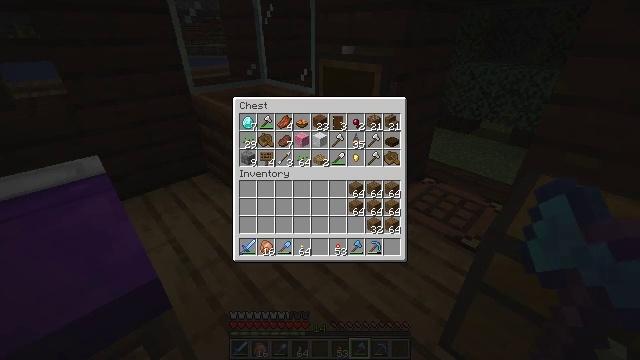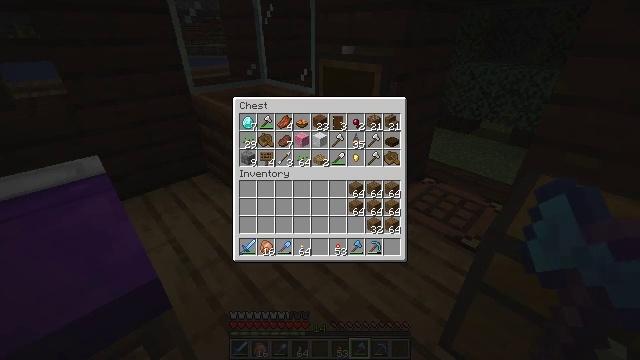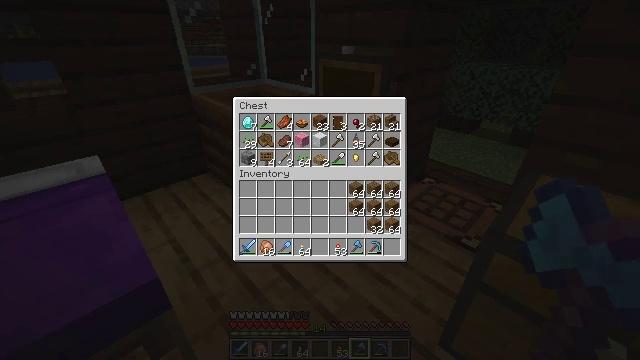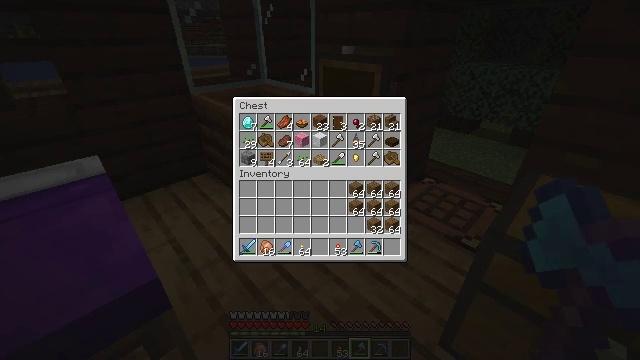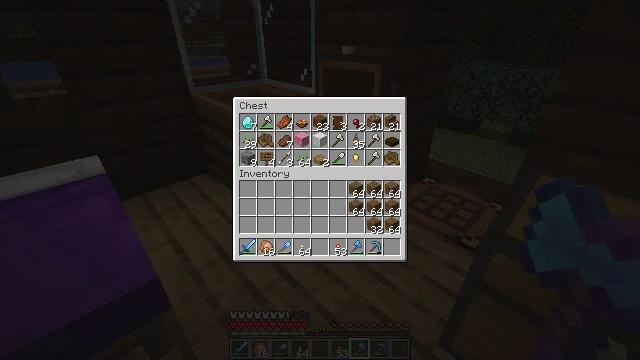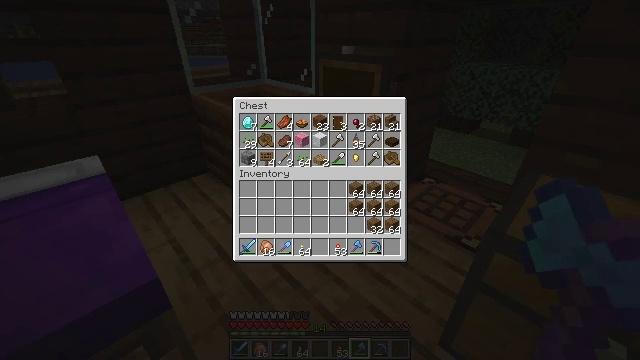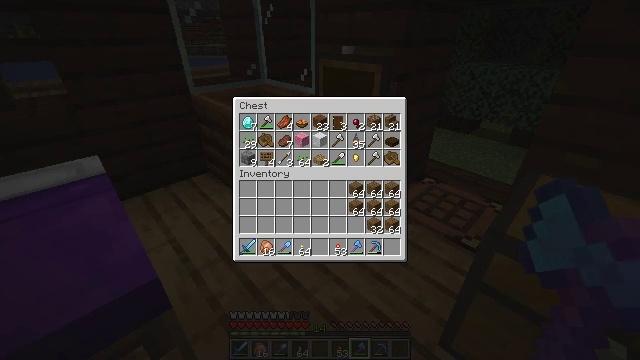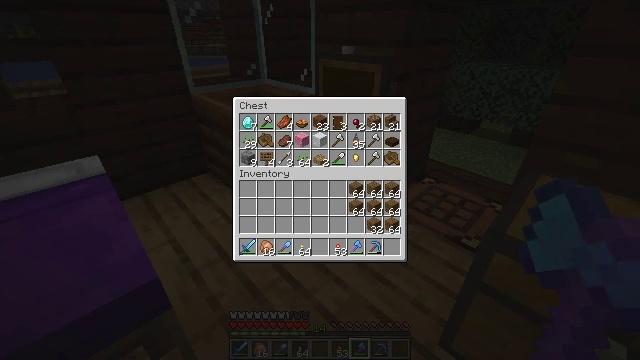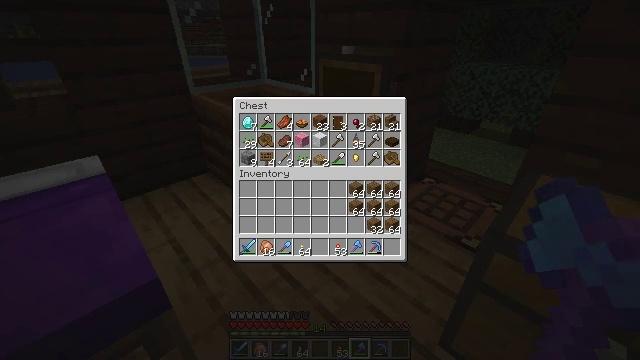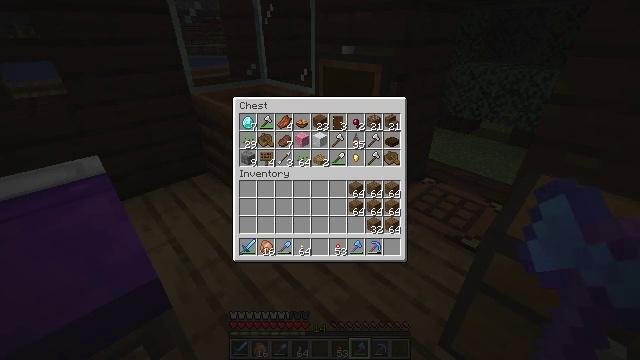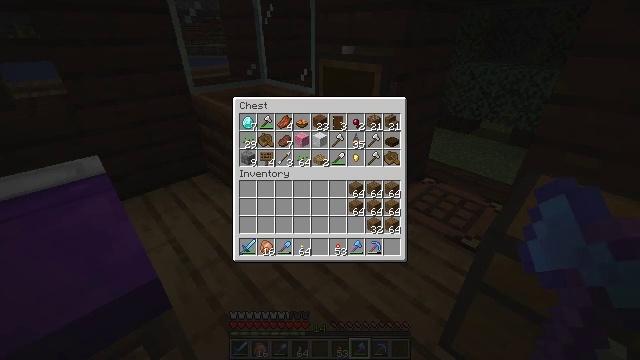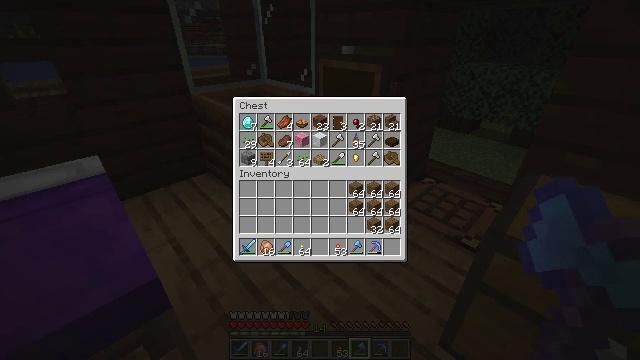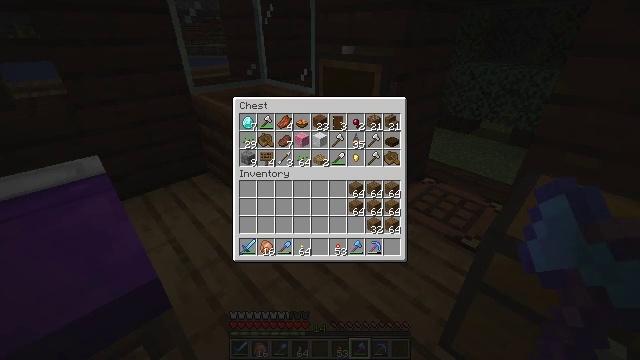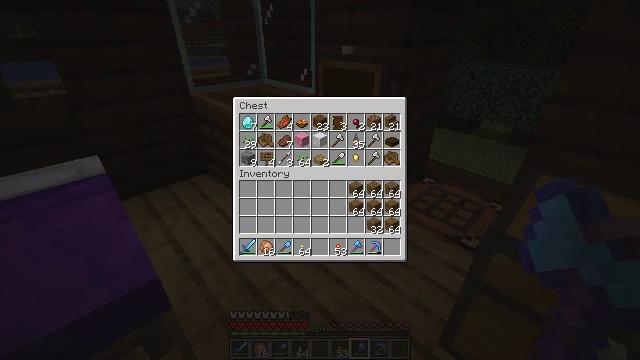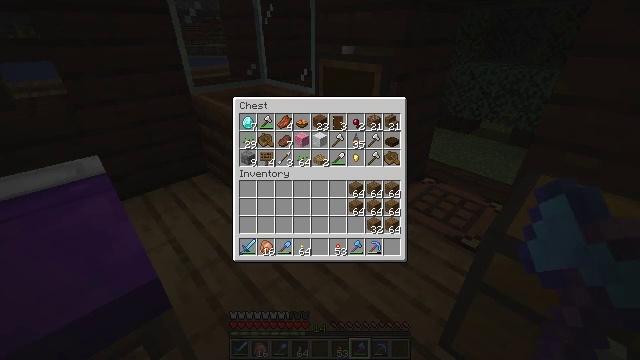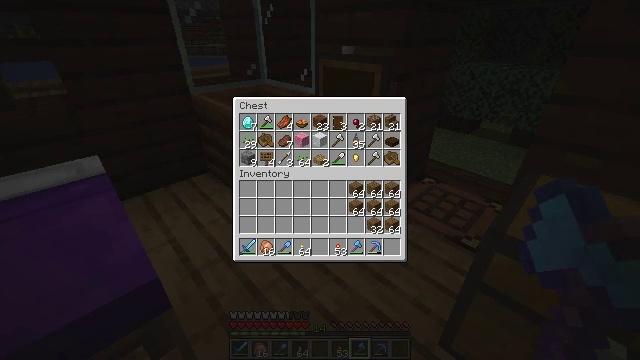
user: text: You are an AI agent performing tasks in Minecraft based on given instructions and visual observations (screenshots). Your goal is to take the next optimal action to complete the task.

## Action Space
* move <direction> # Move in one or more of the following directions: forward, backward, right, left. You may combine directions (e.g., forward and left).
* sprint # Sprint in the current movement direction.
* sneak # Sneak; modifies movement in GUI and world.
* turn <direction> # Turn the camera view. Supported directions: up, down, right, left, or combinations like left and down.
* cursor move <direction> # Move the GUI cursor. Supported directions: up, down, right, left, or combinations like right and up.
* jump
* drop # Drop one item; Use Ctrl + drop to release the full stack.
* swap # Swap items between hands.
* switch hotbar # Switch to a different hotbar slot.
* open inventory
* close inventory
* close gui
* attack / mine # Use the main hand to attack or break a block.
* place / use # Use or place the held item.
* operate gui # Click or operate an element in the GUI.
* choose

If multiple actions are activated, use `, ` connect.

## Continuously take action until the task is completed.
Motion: motion action
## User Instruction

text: Combine materials to craft a brown bed.
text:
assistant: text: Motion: no_op
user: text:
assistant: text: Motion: no_op
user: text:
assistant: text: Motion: no_op
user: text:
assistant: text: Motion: no_op
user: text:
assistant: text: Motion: no_op
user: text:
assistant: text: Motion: no_op
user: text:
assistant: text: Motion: no_op
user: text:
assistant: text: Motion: no_op
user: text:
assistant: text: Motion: no_op
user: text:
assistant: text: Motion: no_op
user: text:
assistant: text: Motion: no_op
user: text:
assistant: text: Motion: no_op
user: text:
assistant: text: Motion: no_op
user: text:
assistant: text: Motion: no_op
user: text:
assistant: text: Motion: no_op
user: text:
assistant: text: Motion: no_op
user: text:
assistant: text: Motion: no_op
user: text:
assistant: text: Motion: no_op
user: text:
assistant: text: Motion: no_op
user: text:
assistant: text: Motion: no_op
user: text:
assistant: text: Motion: no_op
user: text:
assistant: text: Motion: no_op
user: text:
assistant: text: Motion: no_op
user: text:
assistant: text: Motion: no_op
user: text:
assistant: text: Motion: no_op
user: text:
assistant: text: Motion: no_op
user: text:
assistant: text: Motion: no_op
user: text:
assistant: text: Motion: no_op
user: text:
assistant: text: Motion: no_op
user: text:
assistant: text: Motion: no_op